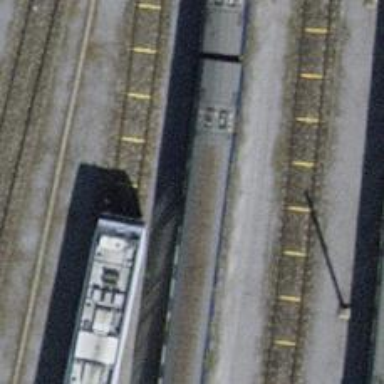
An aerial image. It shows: Railway yard with electrified contact lines.